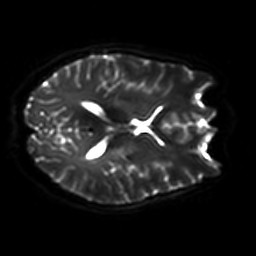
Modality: DWI
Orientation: axial
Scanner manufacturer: philips
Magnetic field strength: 7 T
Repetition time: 9.612 s
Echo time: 0.073 s